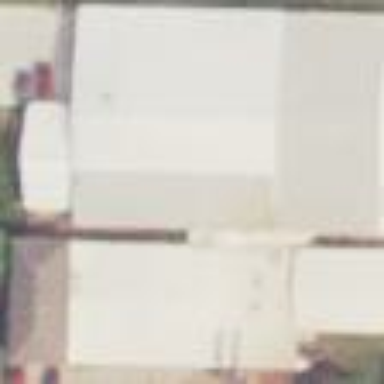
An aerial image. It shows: Industrial building.